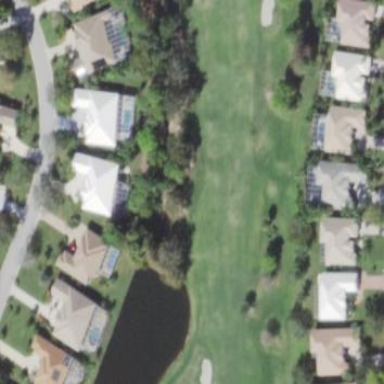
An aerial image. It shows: Golf fairway surrounded by grass.